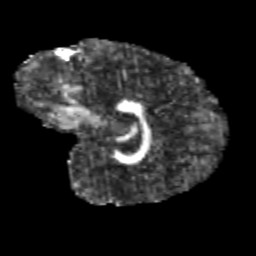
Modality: FA
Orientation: sagittal
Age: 9
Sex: male
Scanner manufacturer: siemens
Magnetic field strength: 3 T
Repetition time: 3.8 s
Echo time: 0.07 s